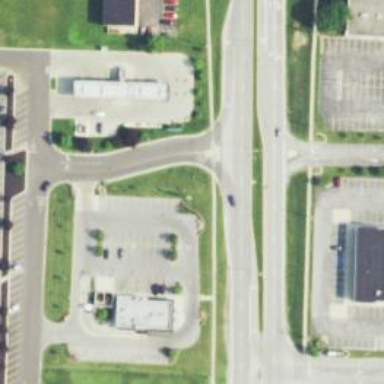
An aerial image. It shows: Crossing on asphalt footway.